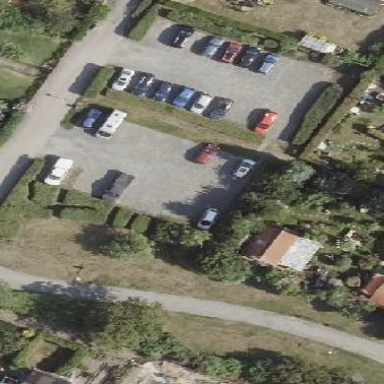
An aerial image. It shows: Parking area with surface.